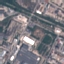
Land use / land cover: Industrial